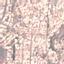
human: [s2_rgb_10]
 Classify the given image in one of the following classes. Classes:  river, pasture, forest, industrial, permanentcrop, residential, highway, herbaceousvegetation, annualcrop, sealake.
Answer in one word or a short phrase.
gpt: Residential